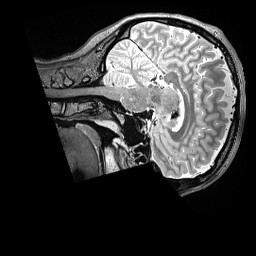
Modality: T2w
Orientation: sagittal
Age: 19
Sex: female
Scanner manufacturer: siemens
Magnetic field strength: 3 T
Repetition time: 3.2 s
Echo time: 0.564 s